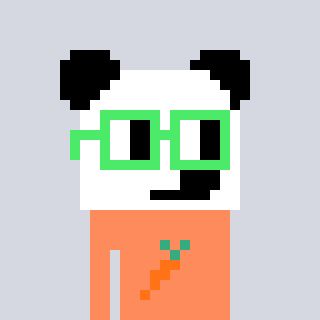
a pixel art character with square light green glasses, a panda-shaped head and a peachy-colored body on a cool background